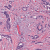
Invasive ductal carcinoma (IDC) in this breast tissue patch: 1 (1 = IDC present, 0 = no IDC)